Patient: sex F, age 68
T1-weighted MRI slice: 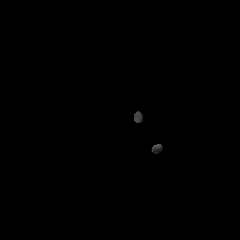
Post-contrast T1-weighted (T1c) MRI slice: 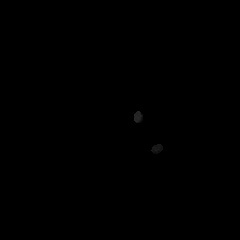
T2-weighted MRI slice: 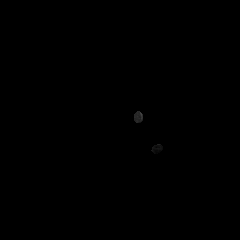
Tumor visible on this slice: no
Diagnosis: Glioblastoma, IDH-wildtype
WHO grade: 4